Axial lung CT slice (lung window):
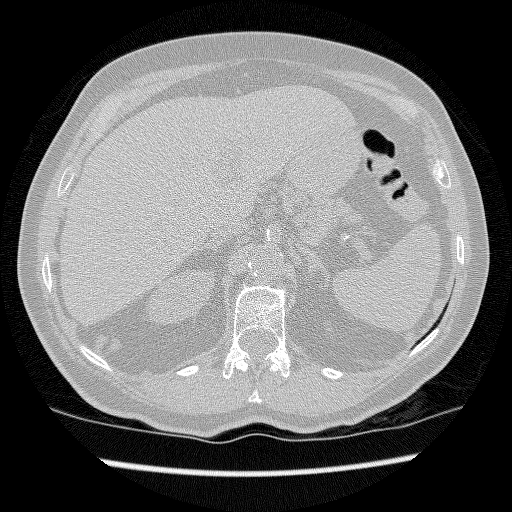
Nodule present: no